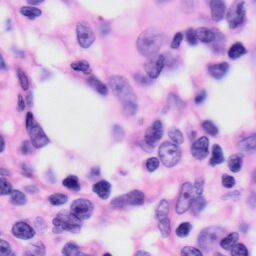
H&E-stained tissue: Skin